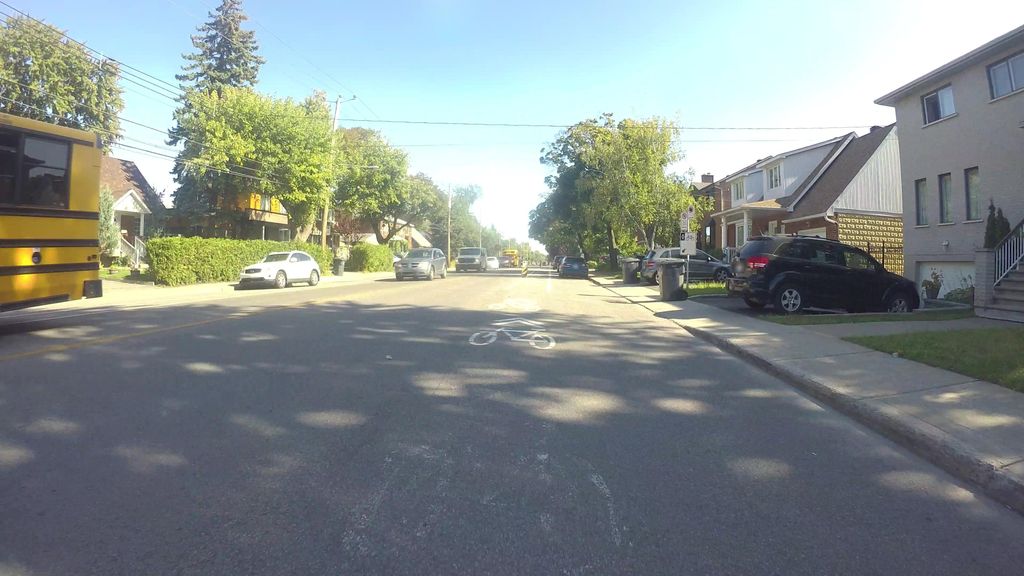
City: montreal